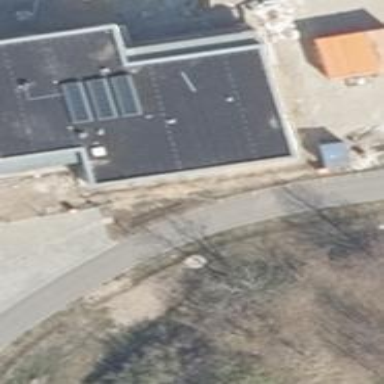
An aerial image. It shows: Kindergarten building.